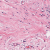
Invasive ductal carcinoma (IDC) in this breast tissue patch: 0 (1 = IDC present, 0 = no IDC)